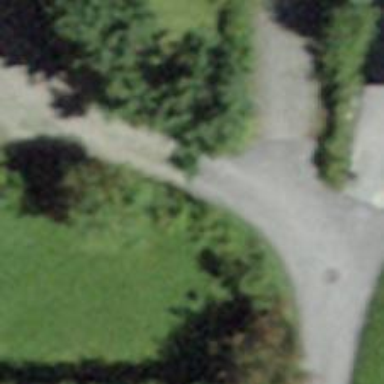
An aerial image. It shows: Residential road with compacted surface.